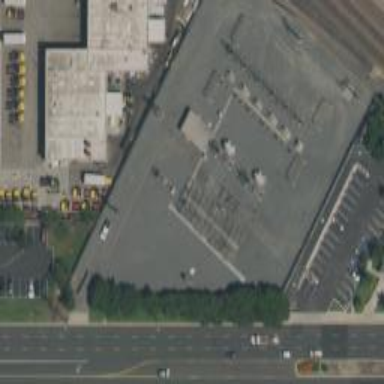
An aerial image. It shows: Power substation.